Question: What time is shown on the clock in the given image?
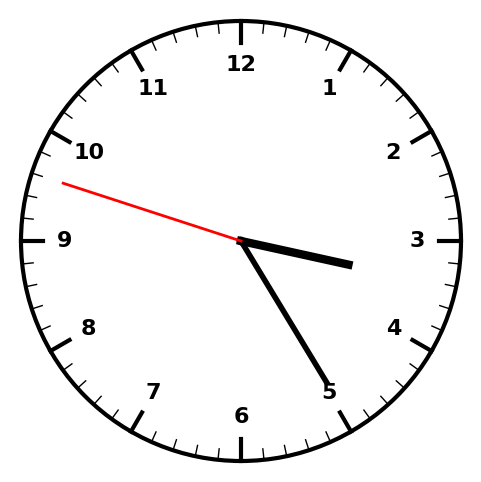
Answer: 03:24:48